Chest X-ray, PA view. Patient: 21 years old, sex F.
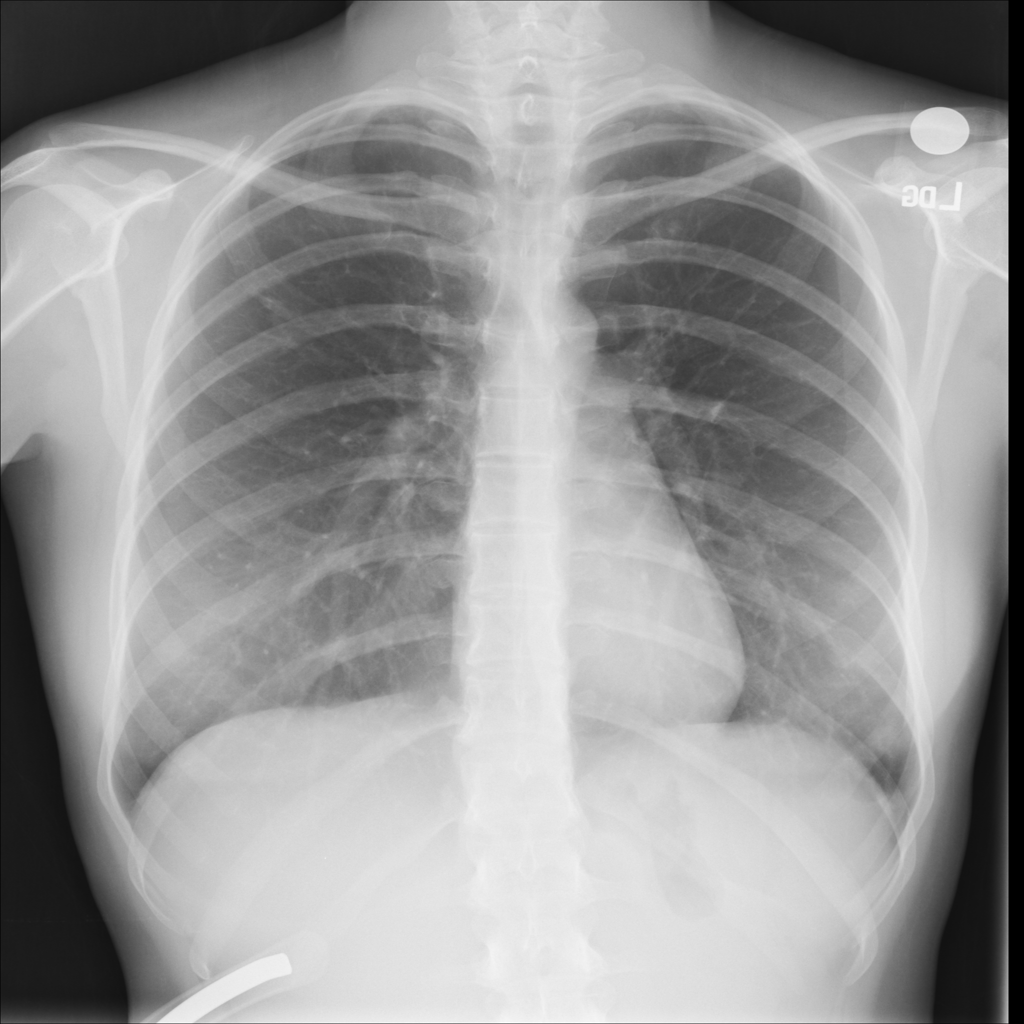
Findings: No Finding